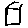
Label: house